Field crop: maize
Growth stage: 2
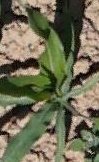
Species: maize